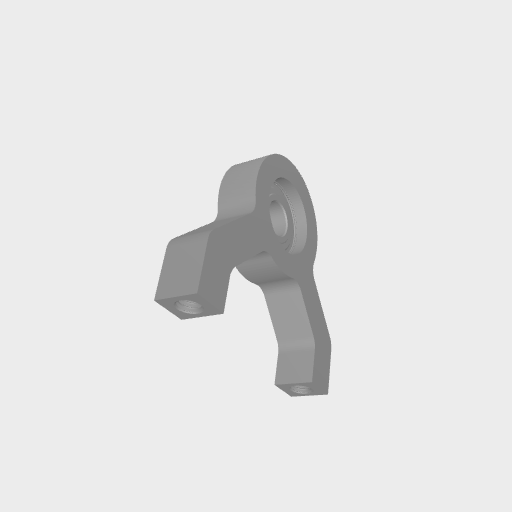
Part: Side1Post2PillowBlock6ID